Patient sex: M
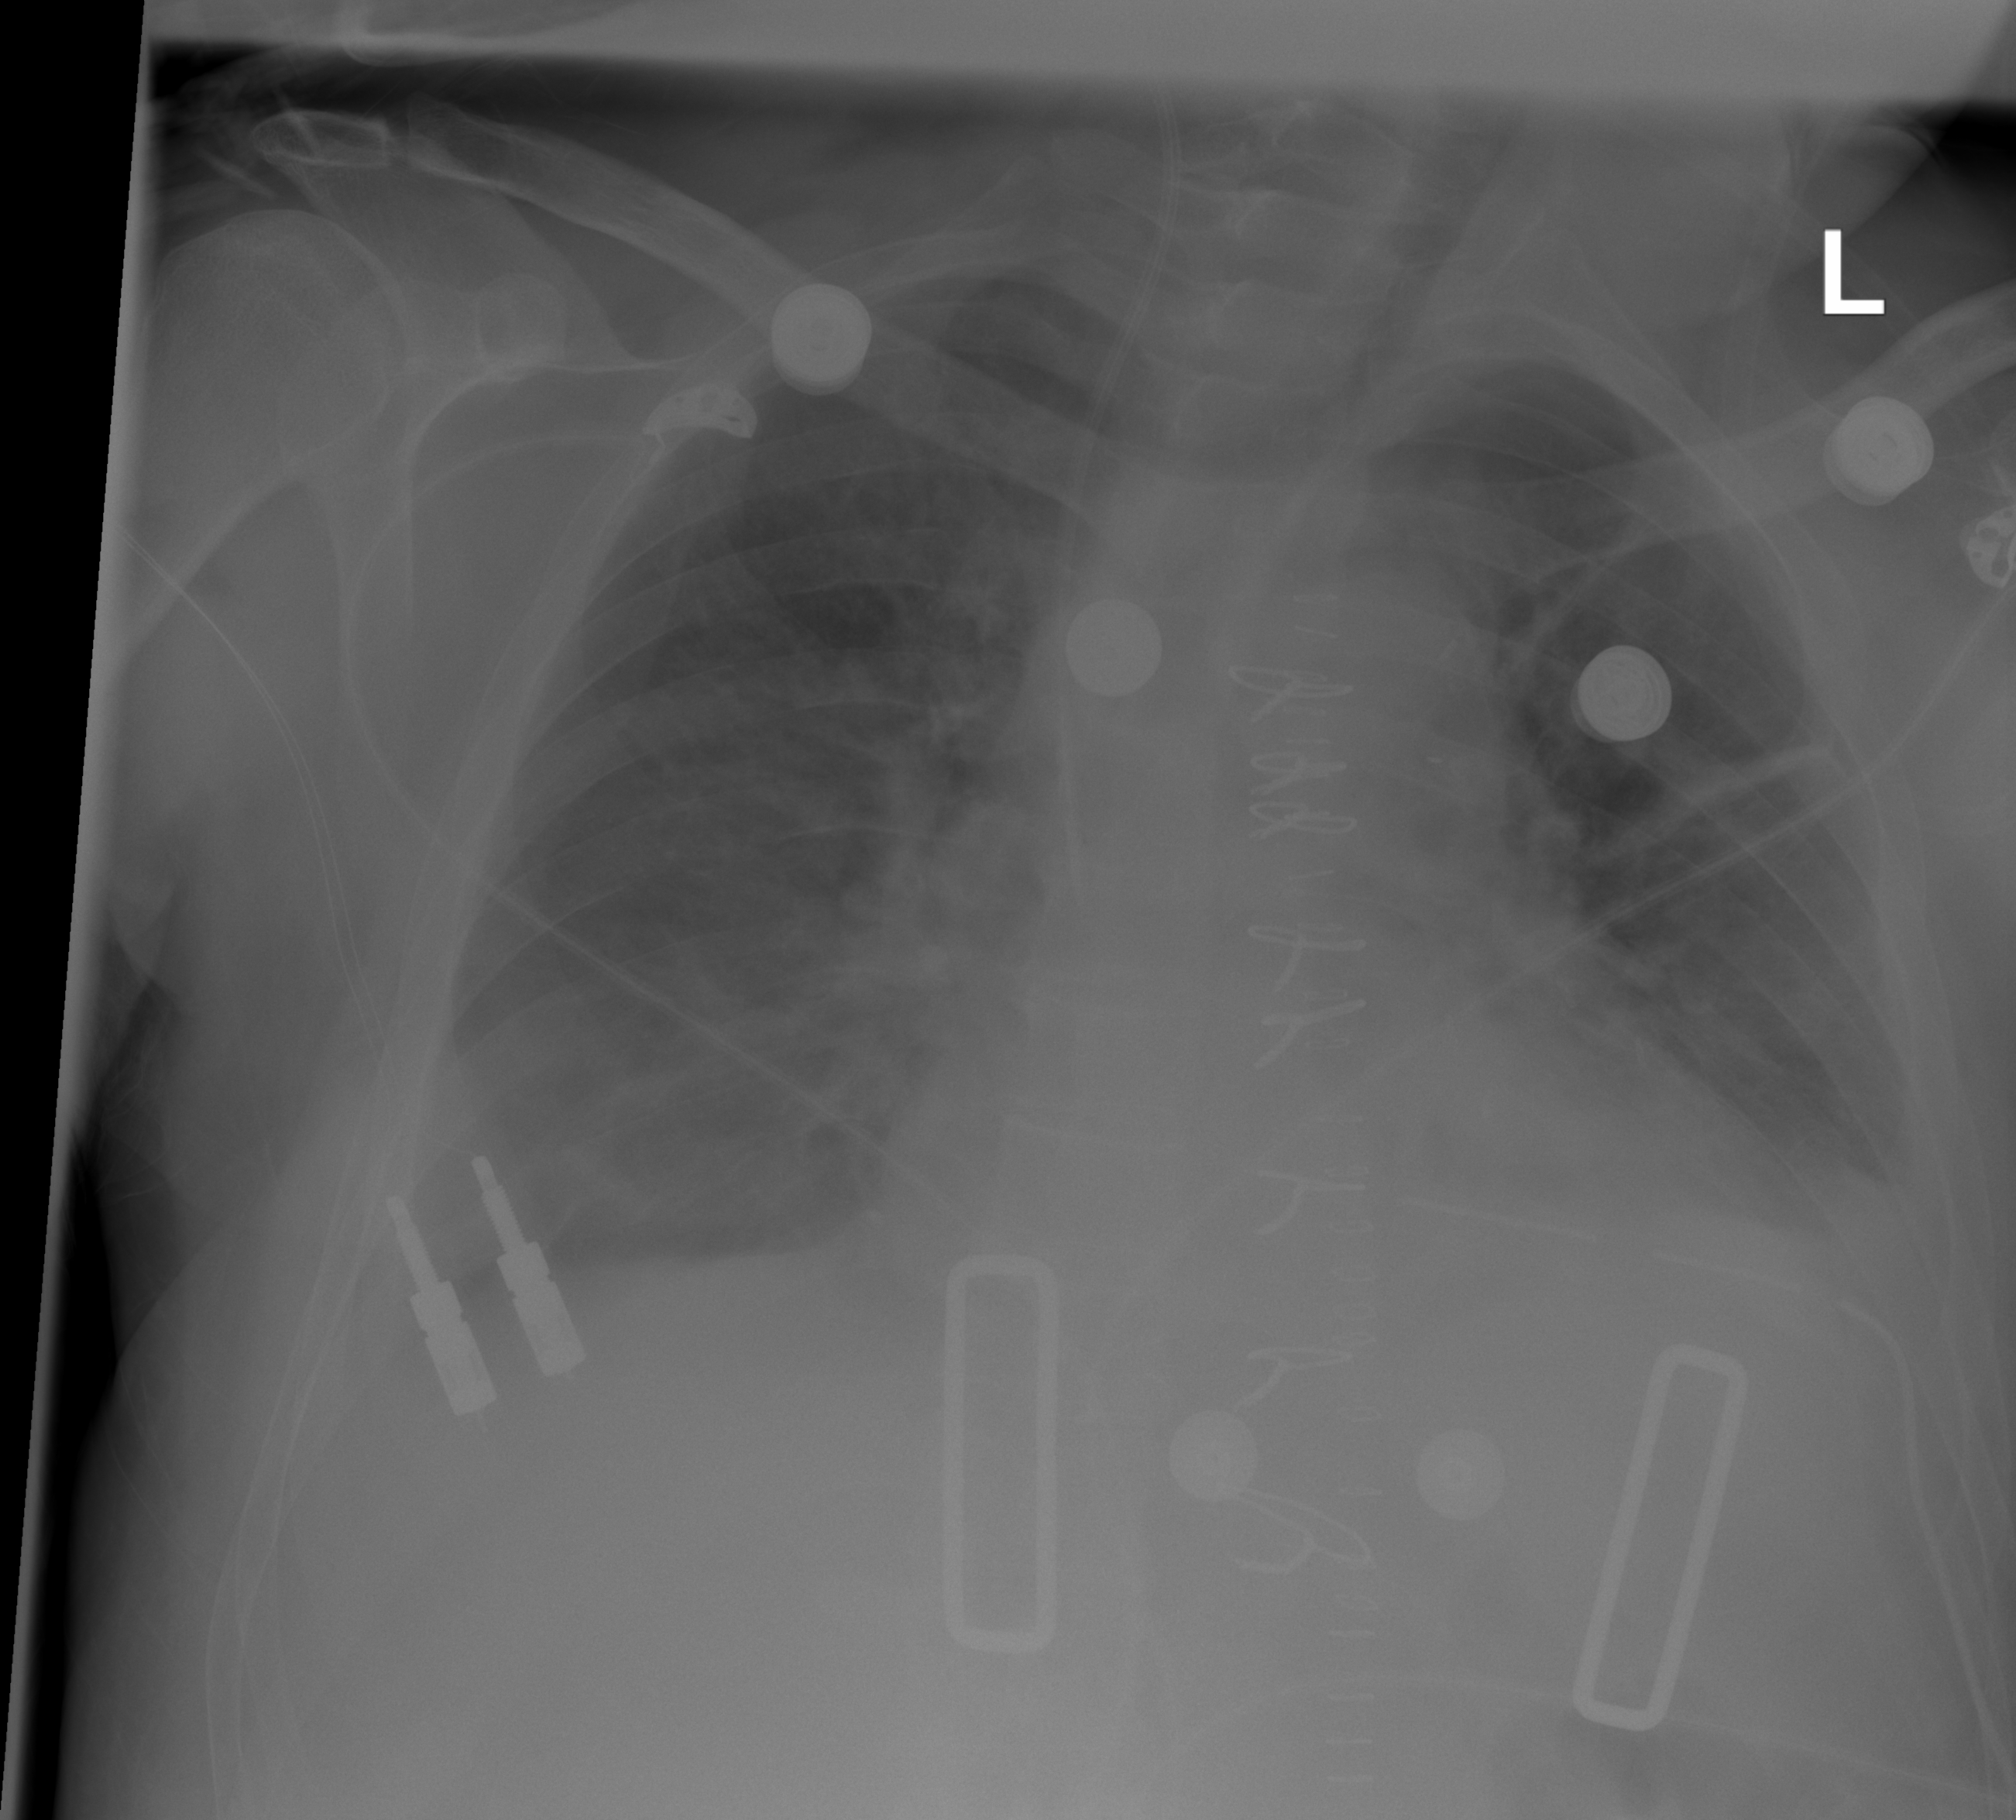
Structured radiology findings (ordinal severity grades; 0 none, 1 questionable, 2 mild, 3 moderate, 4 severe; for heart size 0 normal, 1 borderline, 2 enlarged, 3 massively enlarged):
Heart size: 2
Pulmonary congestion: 0
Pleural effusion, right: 0
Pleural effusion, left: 0
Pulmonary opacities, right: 0
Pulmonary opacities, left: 0
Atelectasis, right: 0
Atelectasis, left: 2